Question: How to solve this problem?
Netbeans top menu fonts has been changed.
Default language is still en_US.
My netbeans version is 6.9.1.
I have added an screenshot.

Any help would be appreciated.
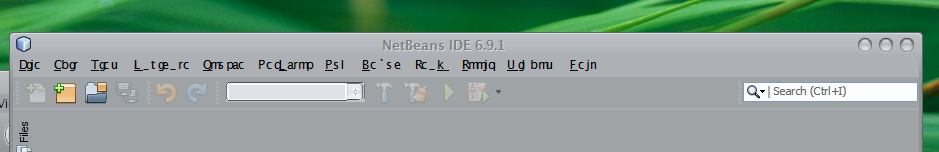
Answer: Change "Active" and "Inactive" menu fonts to the default font (Segoe UI) solve the problem.